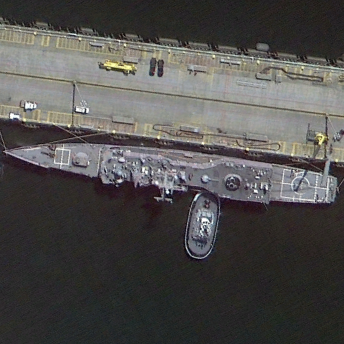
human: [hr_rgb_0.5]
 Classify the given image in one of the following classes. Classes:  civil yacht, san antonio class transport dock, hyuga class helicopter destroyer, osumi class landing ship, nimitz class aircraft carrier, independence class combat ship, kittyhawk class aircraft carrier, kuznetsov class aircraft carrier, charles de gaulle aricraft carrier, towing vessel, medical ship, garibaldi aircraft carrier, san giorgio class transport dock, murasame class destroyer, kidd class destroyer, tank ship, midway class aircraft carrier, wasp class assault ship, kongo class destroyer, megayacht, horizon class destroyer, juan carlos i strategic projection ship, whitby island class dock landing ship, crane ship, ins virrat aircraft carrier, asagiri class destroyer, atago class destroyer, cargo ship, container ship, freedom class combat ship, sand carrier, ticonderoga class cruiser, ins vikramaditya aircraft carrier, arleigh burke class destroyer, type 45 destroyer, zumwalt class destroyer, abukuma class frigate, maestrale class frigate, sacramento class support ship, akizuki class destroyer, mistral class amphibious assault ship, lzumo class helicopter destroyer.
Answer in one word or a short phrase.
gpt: Ticonderoga class cruiser